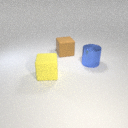
large yellow rubber cube to the left of large brown rubber cube